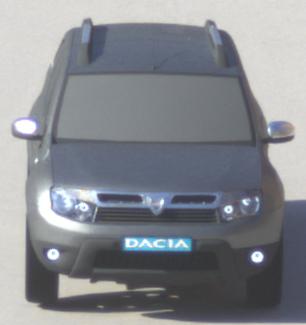
Make: Dacia
Model: Duster dCi 110 FAP
Detailed model: Duster (I)
Model produced from: 2010/06
Model produced until: 2013/11
Doors: 5
Color: gray
Road condition: dry road
Daytime: morning or afternoon
Contrast: high contrast